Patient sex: F
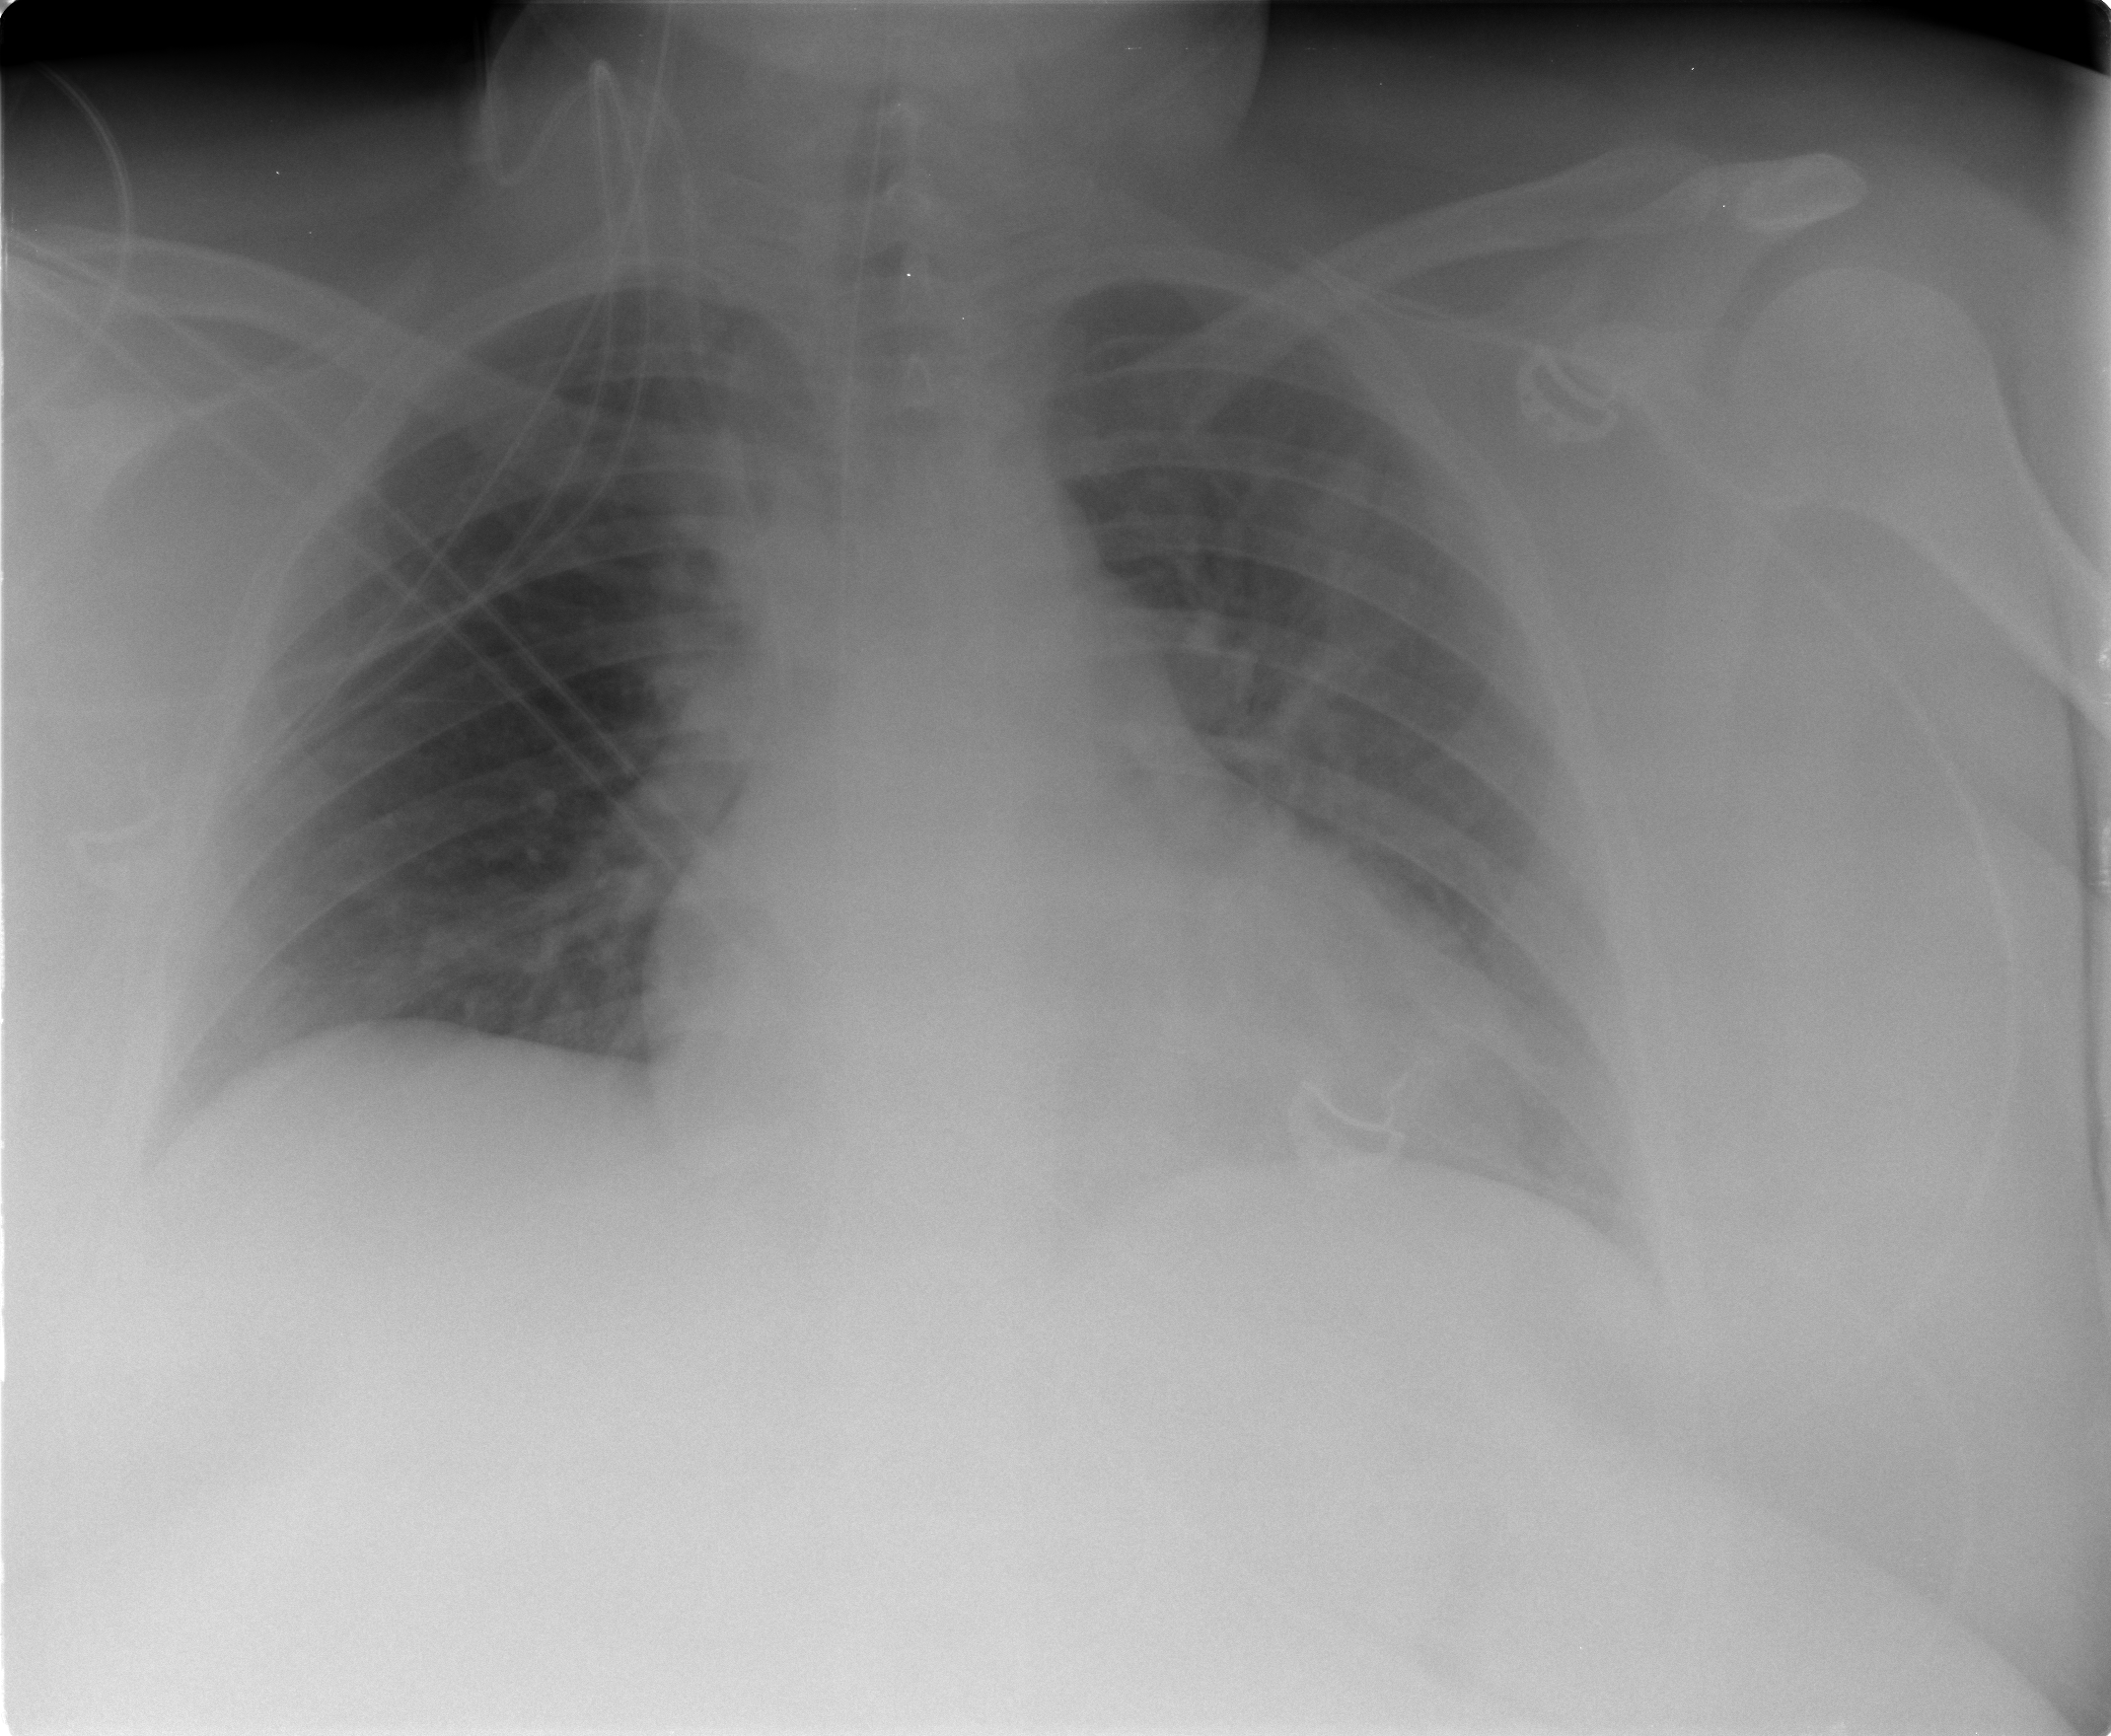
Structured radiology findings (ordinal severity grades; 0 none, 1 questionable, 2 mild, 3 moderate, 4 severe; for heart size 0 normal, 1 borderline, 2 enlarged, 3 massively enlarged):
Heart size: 1
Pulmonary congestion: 1
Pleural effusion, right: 0
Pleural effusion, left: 1
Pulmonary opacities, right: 0
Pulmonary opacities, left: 0
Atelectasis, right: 0
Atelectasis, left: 2